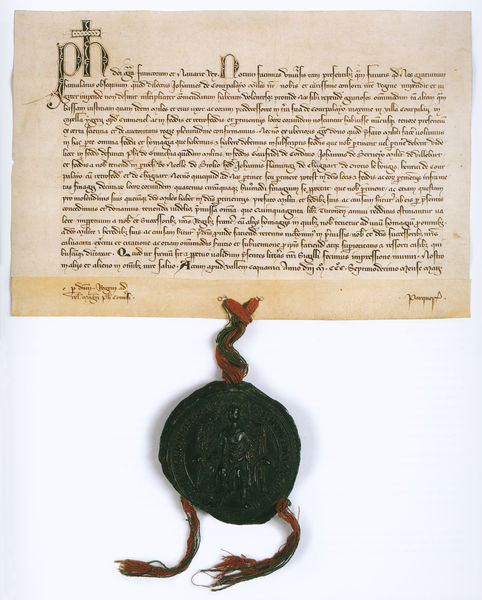
Titel: Philippe V bestätigt Jean von Courplay, dem Ritter des Königs, seine Rechte in Courpaly
Institution: Paris, Archives nationales
Schlagwörter: mann, akte, grün, schwarz, rot, band, schnur, relief, schrift, papier, kaiser, könig, foto, unterschrift, kreuz, initiale, vertrag, rolle, pergament, brief, mittelalter, wichtig, siegel, urkunde, bulle, abdruck, lettern, handschrift, sigel, dokument, latein, kalligraphie, autograph, manuskript, karolingisch, depesche, offiziell, anschreiben